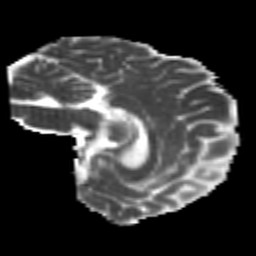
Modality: MD
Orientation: sagittal
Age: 23
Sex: female
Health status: healthy
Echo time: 0.074 s